Question: I've got the following code block:
'''
(function(){
a = 1;
alert(a);
})();
'''
When I open the console in Chrome, I can see the variable 'a', with a value of '1'. Shouldn't it be invisible since it's in an IIFE?

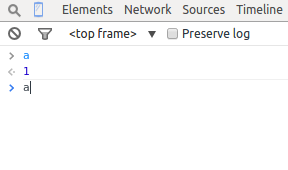
Answer: Your code is falling prey to <URL>
If you add a 'var' in front of 'a':
'''
var a = 1;
'''
...it'll be private, and you won't have access to it within the console when paused on a breakpoint within that function. When you're paused on a breakpoint within the function, everything in scope within the function is in scope to the console (to make the console more useful).
It's to accidentally create global variables in loose mode:
'''
function foo() {
var niftySpiffyThing;
// ...
niftySpiffything = 42;
// ...
}
'''
Call 'foo' once and , you have a global called 'niftySpiffything' (because of the lowercase 't' in 'thing').
This is one of many reasons to habitually use strict mode, by putting '"use strict"' at the top of the script or as the first expression within a function:
'''
"use strict"; // Applies to all code in this script
(function(){
a = 1;
alert(a);
})();
'''
or
'''
(function(){
"use strict"; // Applies only to code within this function
a = 1;
alert(a);
})();
'''
Then you get an error instead of a global.